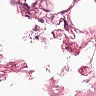
Metastatic tissue present: no